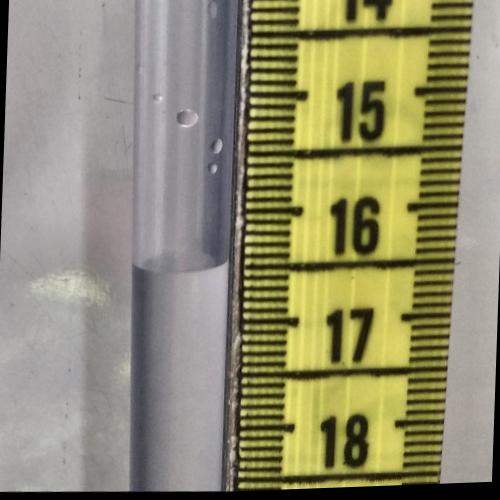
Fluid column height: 16.5 cm